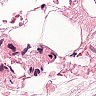
Metastatic tissue present: no